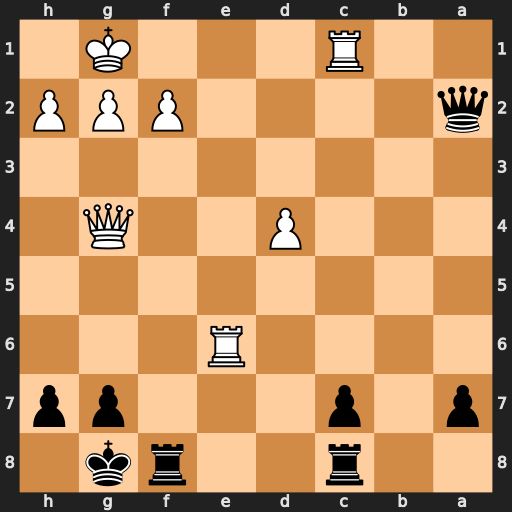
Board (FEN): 2r2rk1/p1p3pp/4R3/8/3P2Q1/8/q4PPP/2R3K1
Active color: b
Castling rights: -
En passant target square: -
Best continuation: Qxf2+ Kh1 Qf1+ Rxf1 Rxf1#